Interaction volume radius: 5 \u00c5
Interaction volume height: 40 \u00c5
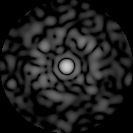
Disorder parameter: 0.7849